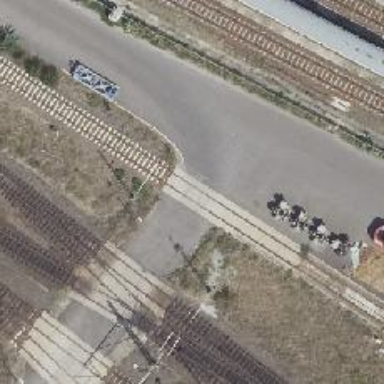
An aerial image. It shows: Railway level crossing.